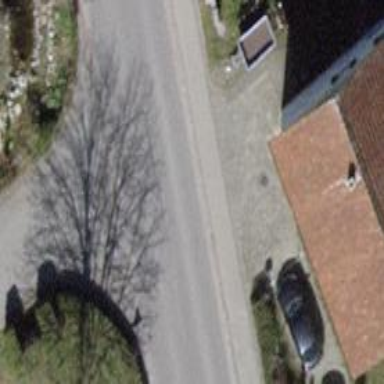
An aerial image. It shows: Tertiary road with asphalt surface. There is left sidewalk with asphalt surface.